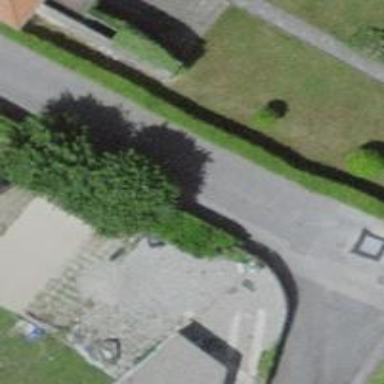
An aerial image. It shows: Asphalt road in residential area.